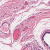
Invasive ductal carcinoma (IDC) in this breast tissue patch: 0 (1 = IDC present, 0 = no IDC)